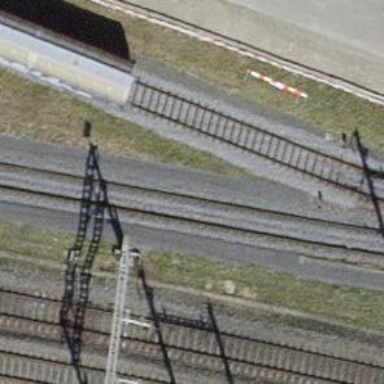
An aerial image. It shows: Single railway spur track.